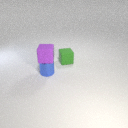
small blue metal cylinder below small purple rubber cube